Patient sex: M
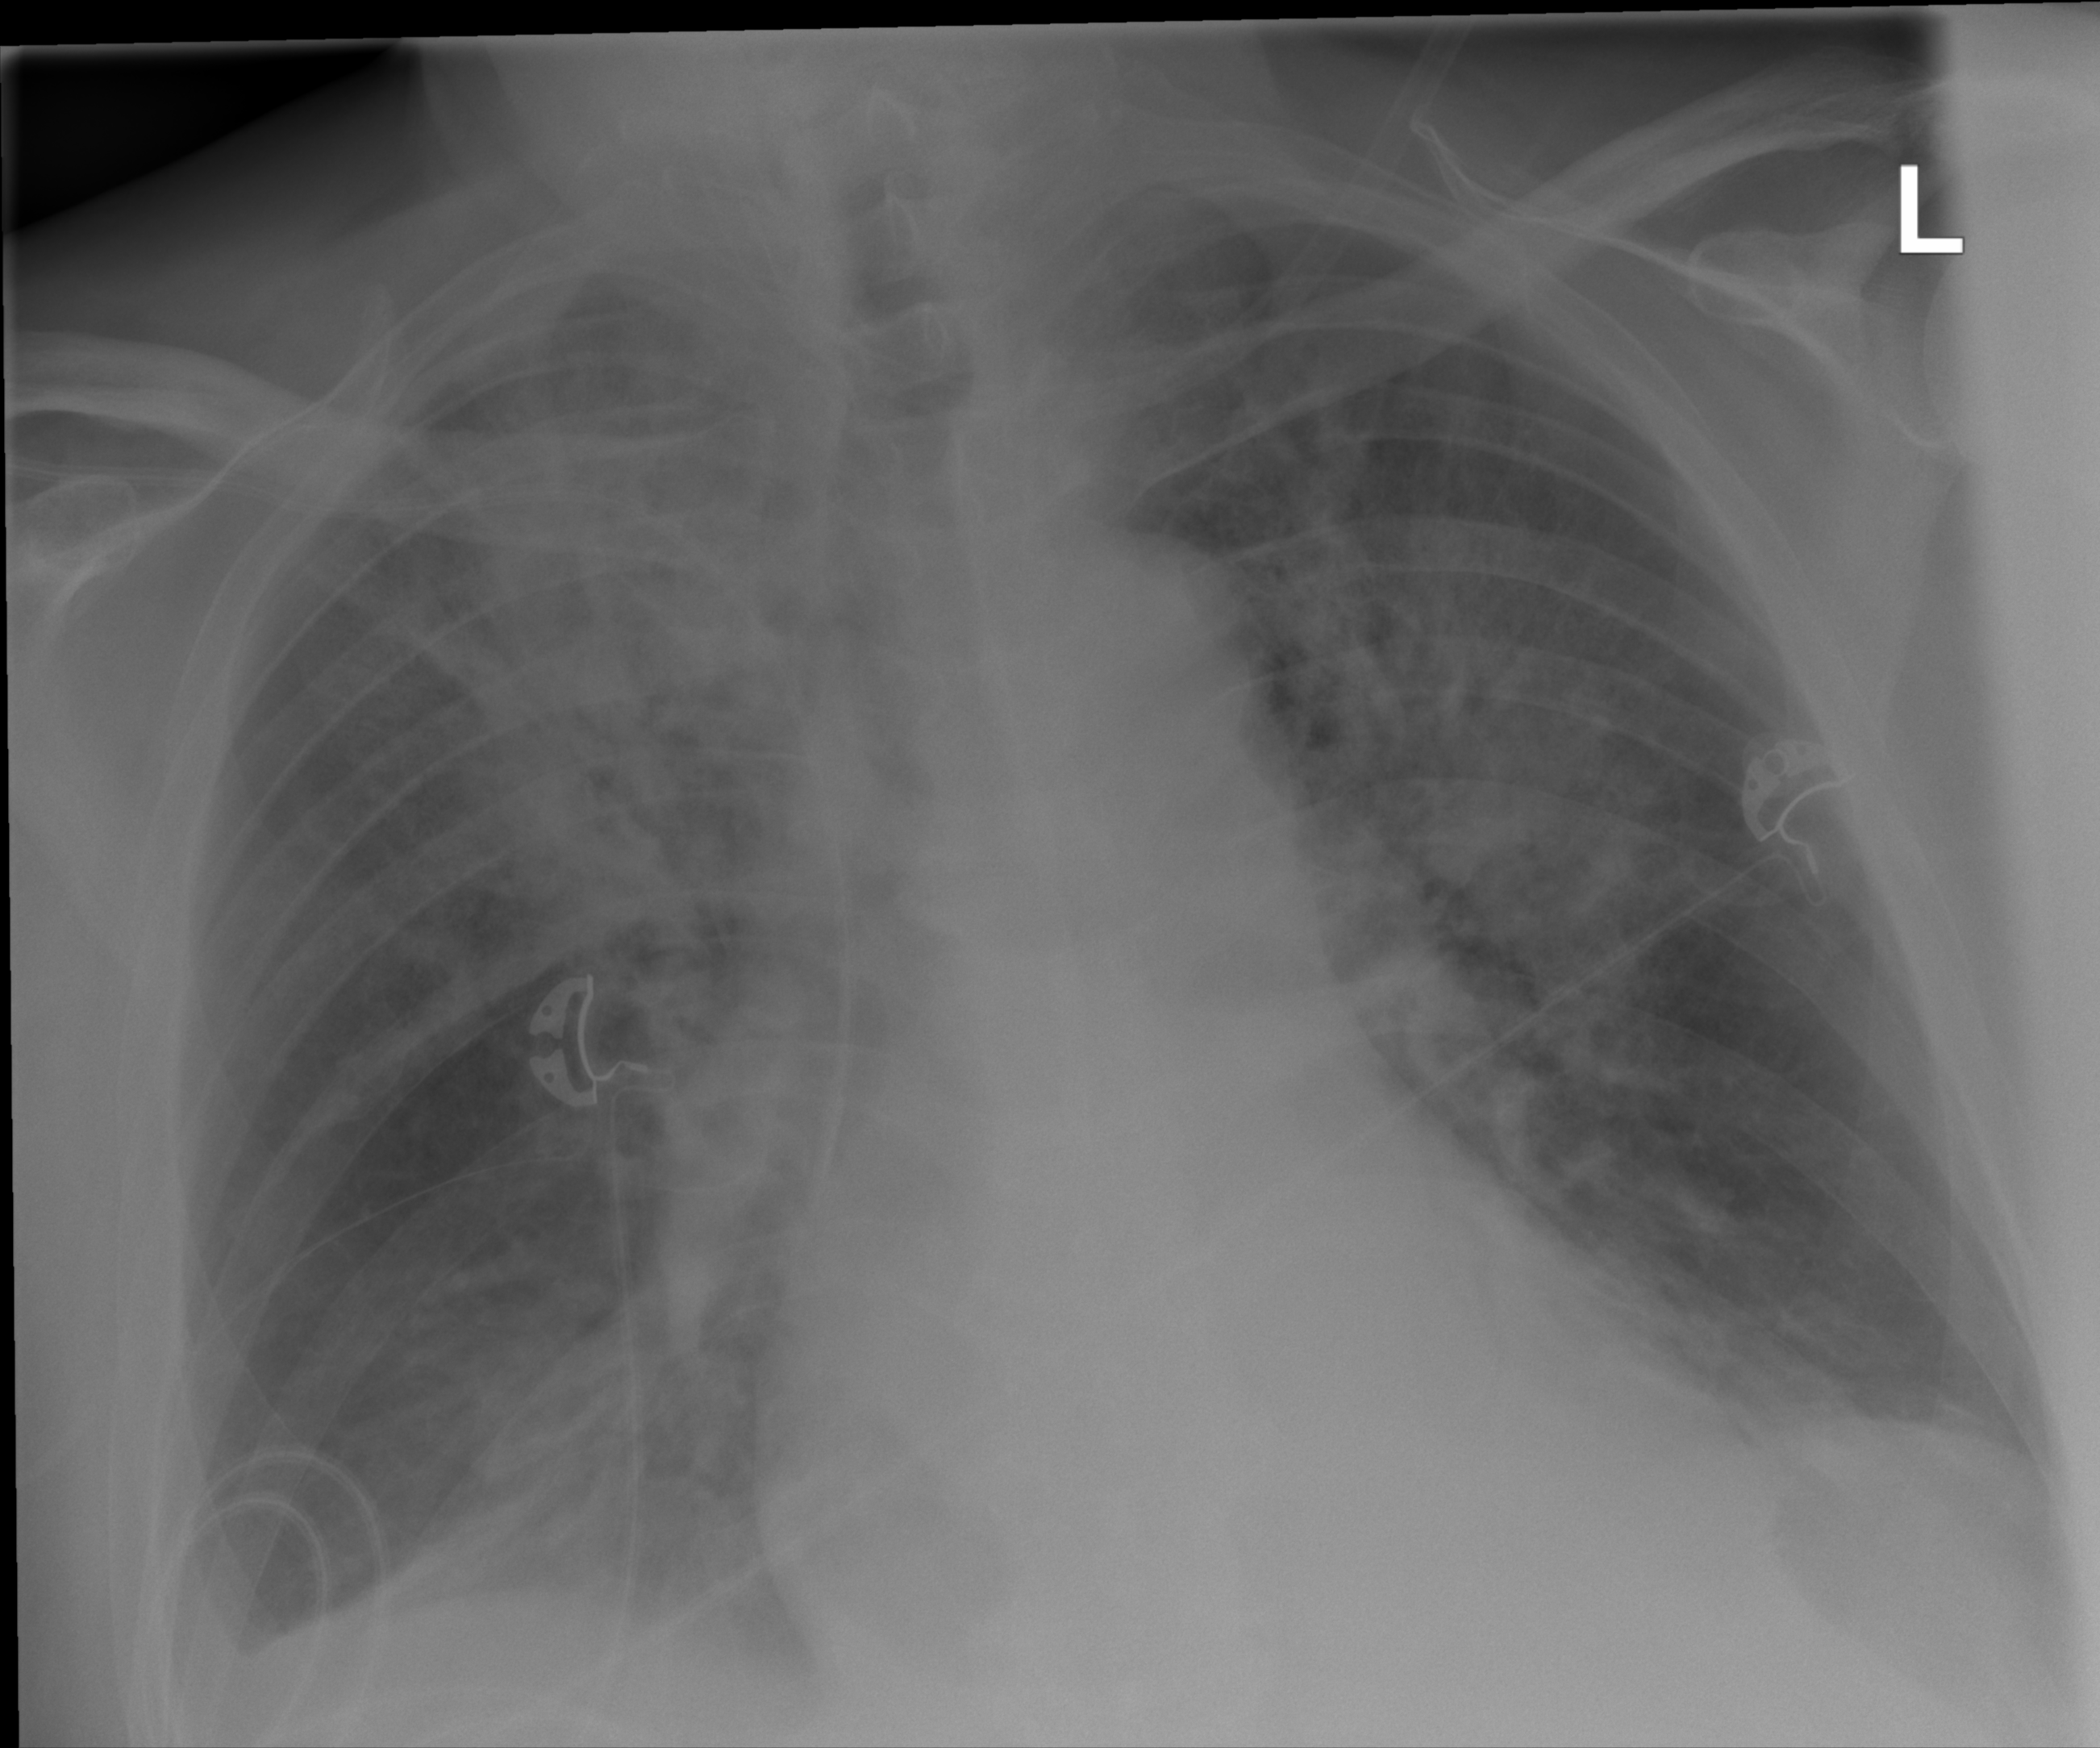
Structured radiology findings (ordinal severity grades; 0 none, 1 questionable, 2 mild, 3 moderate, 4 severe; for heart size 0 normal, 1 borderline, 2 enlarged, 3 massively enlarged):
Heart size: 1
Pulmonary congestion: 4
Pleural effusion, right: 3
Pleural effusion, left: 3
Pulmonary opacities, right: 3
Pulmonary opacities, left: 3
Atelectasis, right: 3
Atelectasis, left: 2